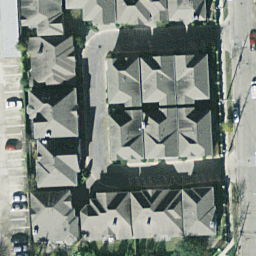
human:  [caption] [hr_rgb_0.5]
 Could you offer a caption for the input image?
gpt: Many houses and plants pressed together in the dense residential area .

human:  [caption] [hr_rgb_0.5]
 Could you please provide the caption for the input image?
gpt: Some houses with black roofs pressed together .

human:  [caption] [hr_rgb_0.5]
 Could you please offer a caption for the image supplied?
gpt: Many houses pressed together in the dense residential area .

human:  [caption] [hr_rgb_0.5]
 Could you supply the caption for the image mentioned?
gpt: This is a dense residential area .

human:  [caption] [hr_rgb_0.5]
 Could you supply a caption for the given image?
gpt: This is a dense residential area with many houses and plants .